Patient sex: F
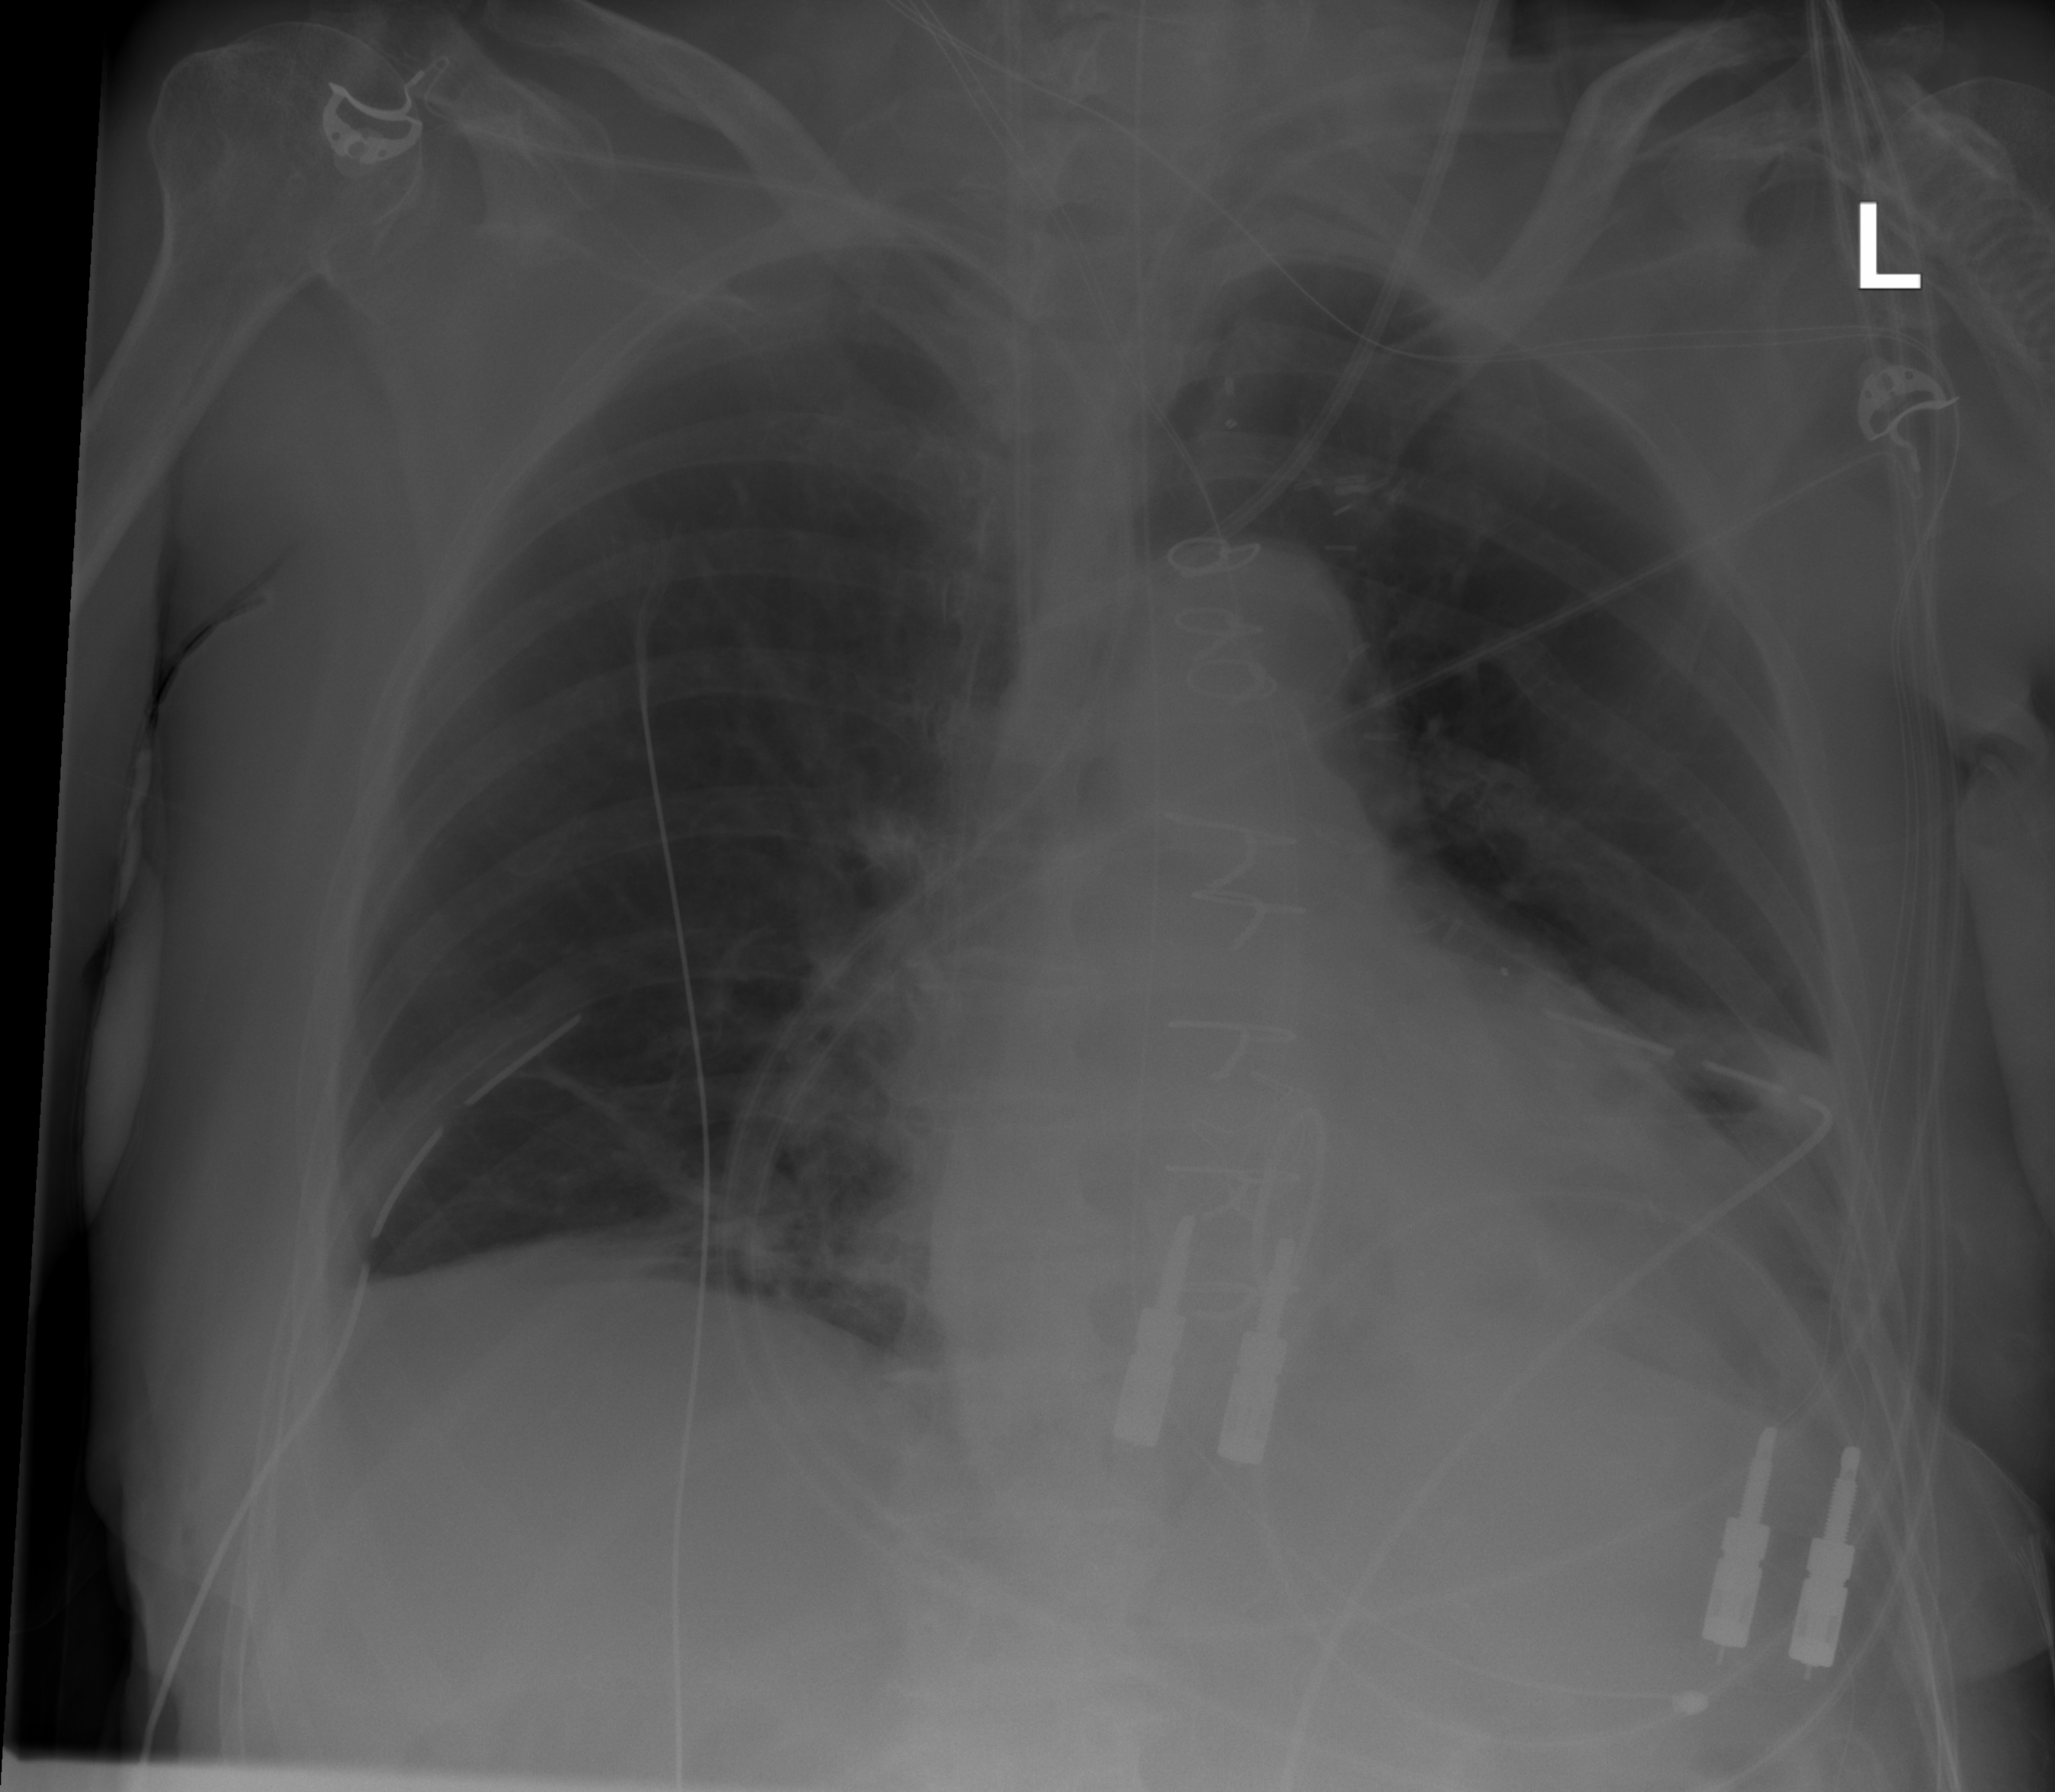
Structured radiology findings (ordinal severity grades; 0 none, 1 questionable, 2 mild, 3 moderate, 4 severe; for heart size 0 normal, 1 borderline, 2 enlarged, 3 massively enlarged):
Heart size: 2
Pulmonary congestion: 2
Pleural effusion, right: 2
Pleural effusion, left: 2
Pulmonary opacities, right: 2
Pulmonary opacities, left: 0
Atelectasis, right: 2
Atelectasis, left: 2